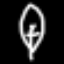
Label: leaf